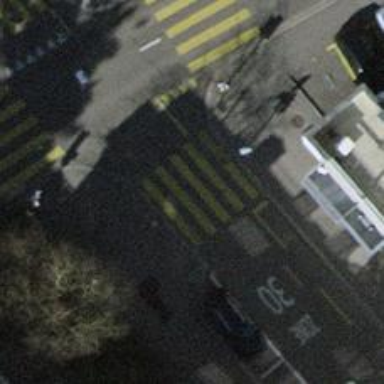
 there are traffic signals and zebra crossing."